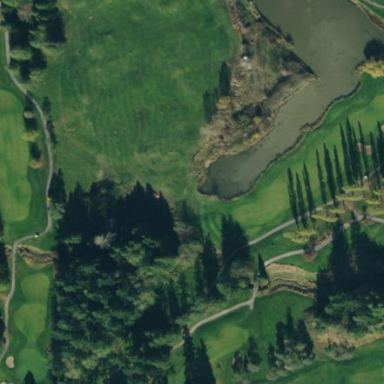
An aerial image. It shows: Picturesque scene of golf course with lateral water hazard.